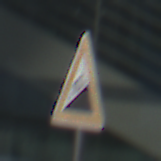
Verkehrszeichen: Steigung10
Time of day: MorningAfternoon
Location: Outdoor (Urban)
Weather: PartlyCloudy
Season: NotSpecified
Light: Natural